Question: i have some interesting problem with my Xcode 6.1.1 Blue icon like on xcodeproj files was dissapeared, i already installed new version thousand times but it's not solution. Also i tried to find some topics about it but really nothing!

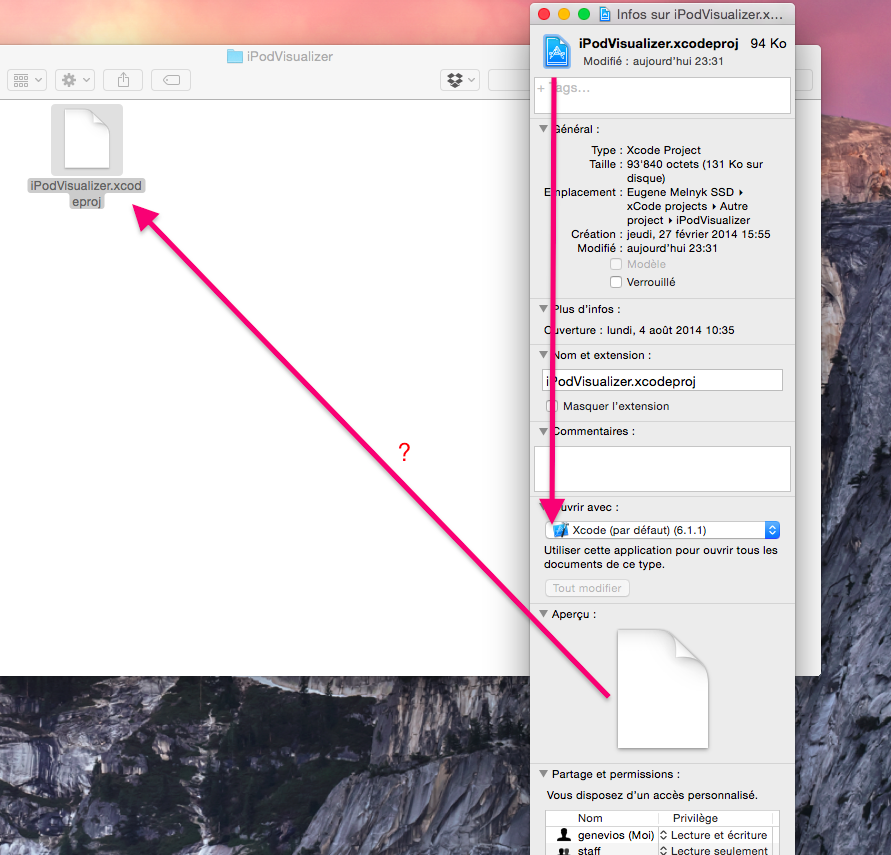
Answer: I recently ran into this.
Select the ".xcodeproj" icon in the Finder and "Get Info"
Then left click or command and drag the blank file to the top left xcode file. The blank file will be replaced with the correct artwork